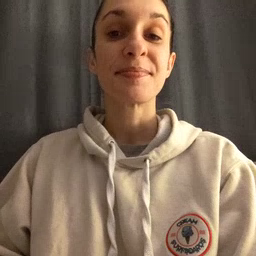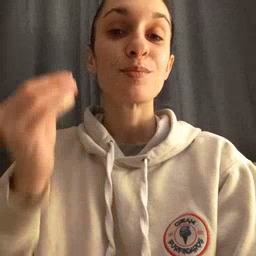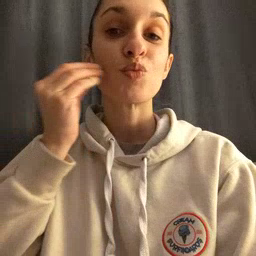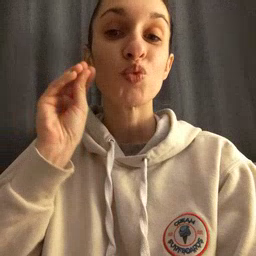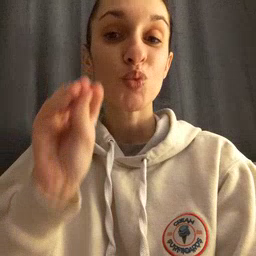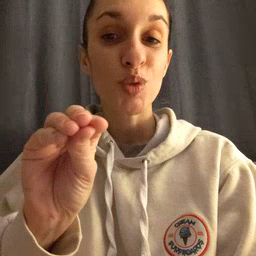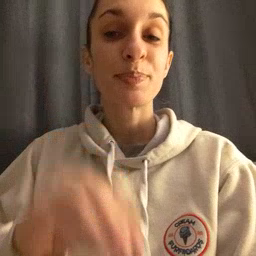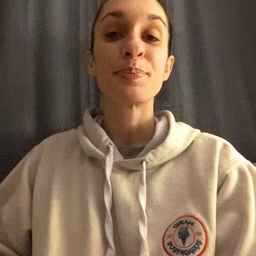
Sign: kiss